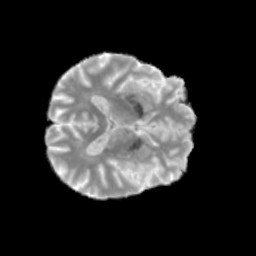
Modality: MD
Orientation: axial
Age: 62
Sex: male
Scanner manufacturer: siemens
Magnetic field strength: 3 T
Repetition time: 3.23 s
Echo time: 0.0892 s